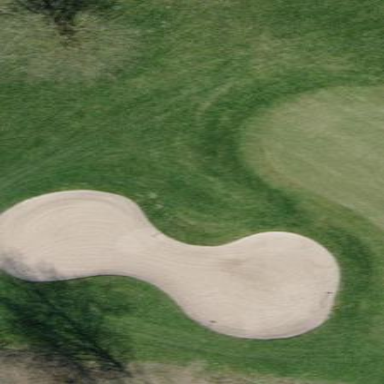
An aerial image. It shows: Sand bunker on golf course.